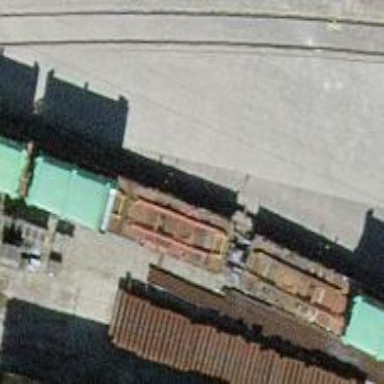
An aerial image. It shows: Rail siding with electrified tracks using contact line.